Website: walmart
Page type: receipt
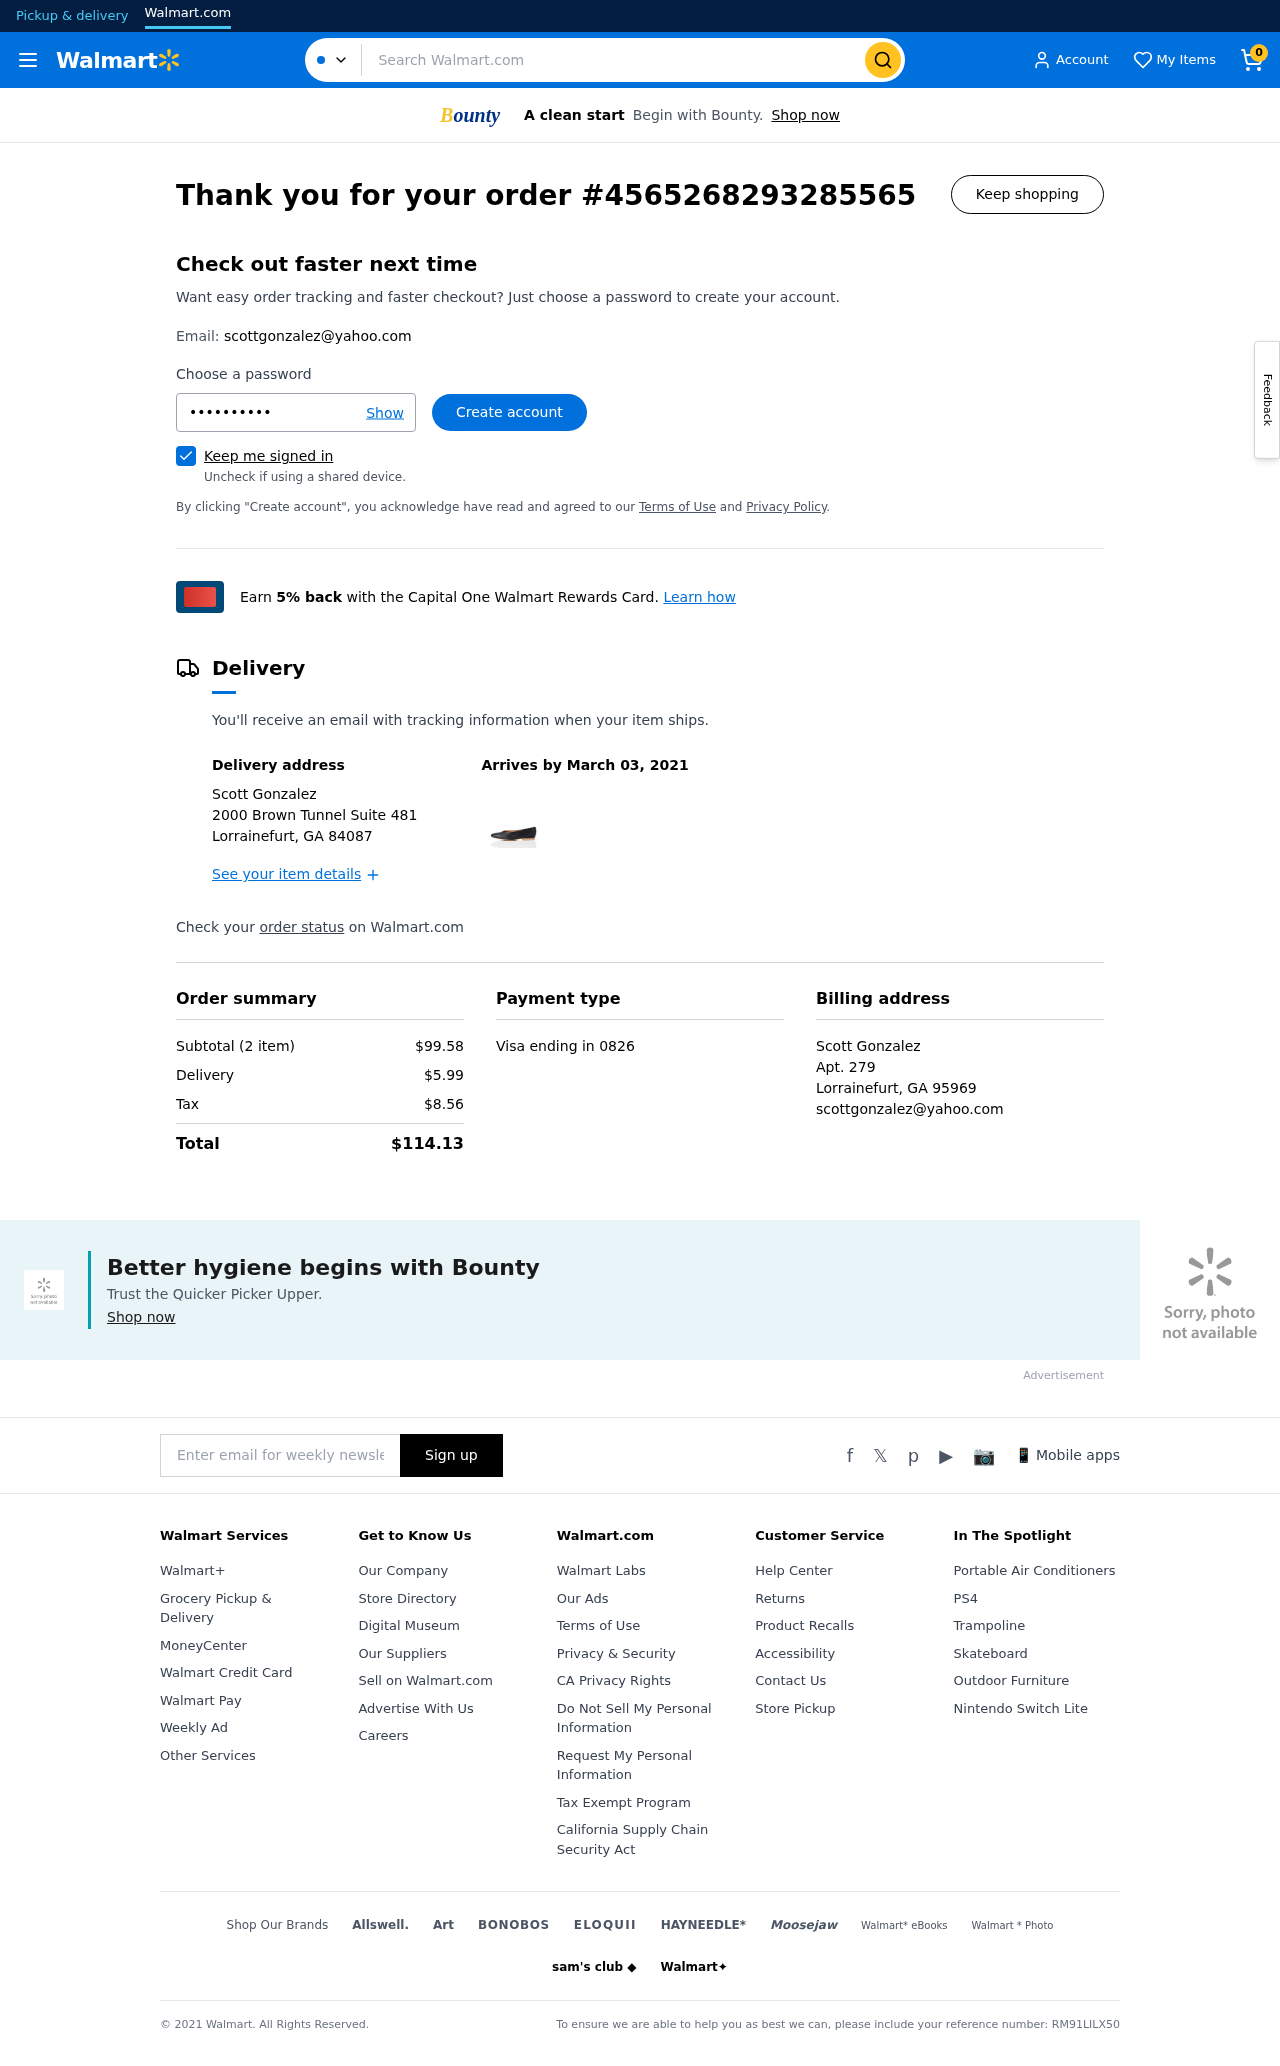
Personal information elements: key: PII_CARD_LAST4
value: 0826
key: PII_CARD_TYPE
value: Visa
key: PII_CITY_STATE_ZIP
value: Lorrainefurt, GA 84087
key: PII_CITY_STATE_ZIP2
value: Lorrainefurt, GA 95969
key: PII_EMAIL
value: scottgonzalez@yahoo.com
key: PII_EMAIL2
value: scottgonzalez@yahoo.com
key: PII_FULLNAME
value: Scott Gonzalez
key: PII_FULLNAME2
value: Scott Gonzalez
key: PII_STREET
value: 2000 Brown Tunnel Suite 481
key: PII_STREET2
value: Apt. 279
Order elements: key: ORDER_NUM_ITEMS
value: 0
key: ORDER_ID
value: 4565268293285565
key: ORDER_DELIVERY_DATE
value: March 03, 2021
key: ORDER_NUM_ITEMS
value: Subtotal (2 item)
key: ORDER_SUBTOTAL
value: $99.58
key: ORDER_SHIPPING_COST
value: $5.99
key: ORDER_TAX
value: $8.56
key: ORDER_TOTAL
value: $114.13
Search elements: key: HEADER_SEARCH
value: Search Walmart.com